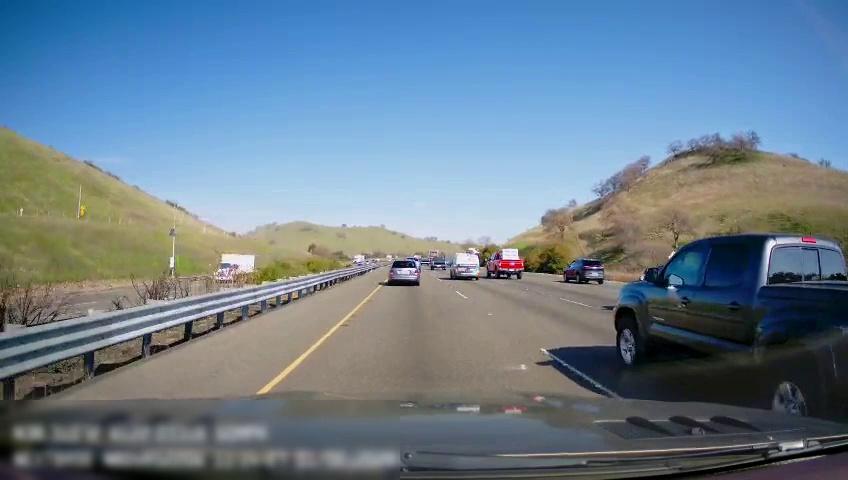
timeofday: Day
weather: Sunny
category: Drivable Space
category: Drivable Space
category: Vehicles | Truck
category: Vehicles | Truck
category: Vehicles | SUV
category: Vehicles | SUV
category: Vehicles | Truck
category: Vehicles | Truck
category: Vehicles | SUV
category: Vehicles | Van
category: Vehicles | Truck
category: Vehicles | SUV
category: Lanes | Opposite Lane
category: Lanes | Current Lane
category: Lanes | Current Lane
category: Lanes | Alternate Lane